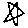
Label: star